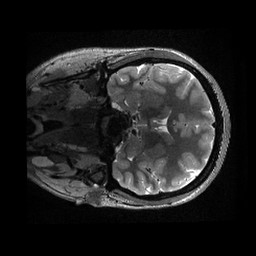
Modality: T2w
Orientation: coronal
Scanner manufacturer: siemens
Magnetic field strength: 3 T
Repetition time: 3.2 s
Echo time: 0.564 s